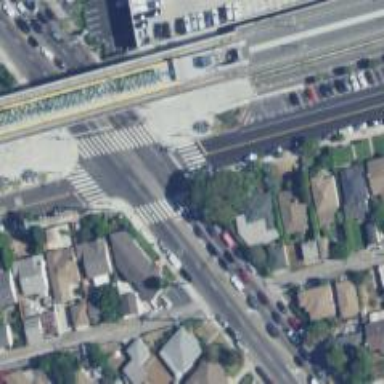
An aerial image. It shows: Zebra crossing on footway.